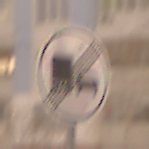
Verkehrszeichen: EndeUeberholverbotKraftfahrzeuge
Umgebung: Outdoor, Urban
Tageszeit: Night
Wetter: Overcast
Licht: Artificial
Jahreszeit: Winter
Kontrast: MediumContrast